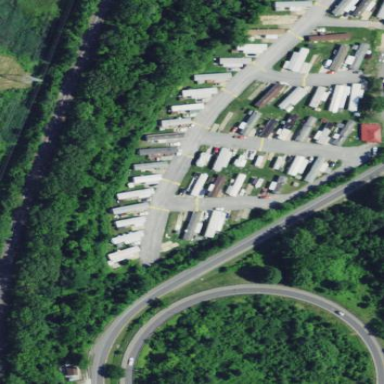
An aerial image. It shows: Residential area consisting of mobile homes.